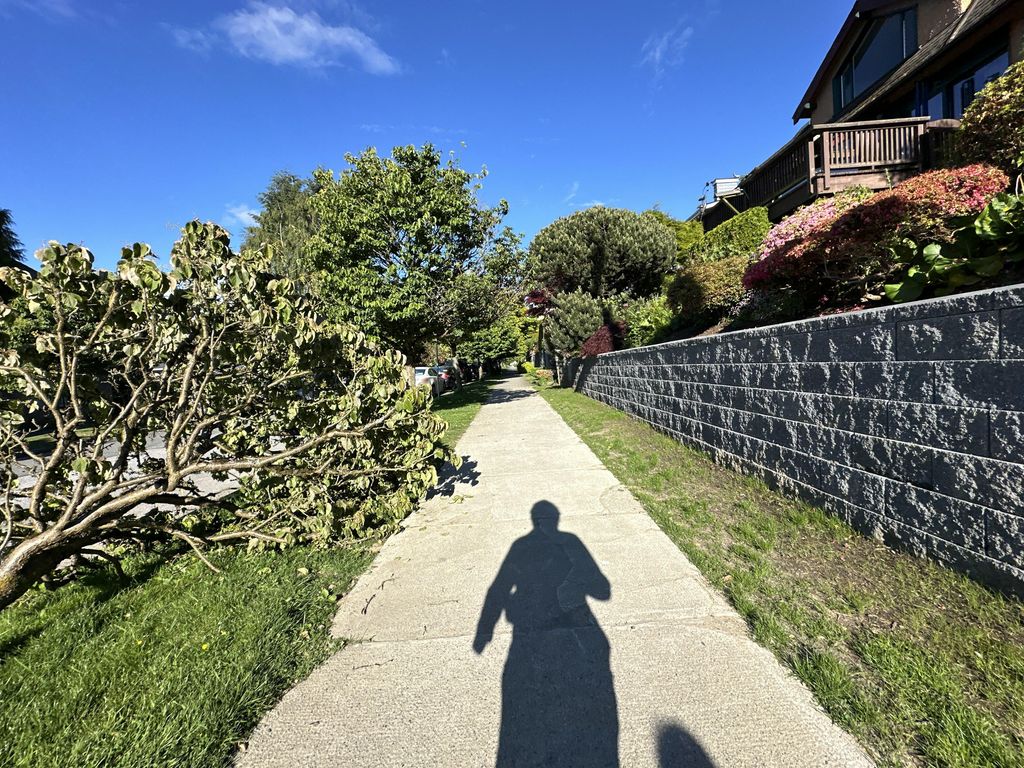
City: vancouver